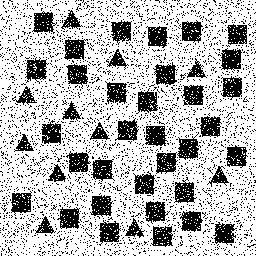
Squares: 33
Triangles: 11
Stars: 0
Total shapes: 44